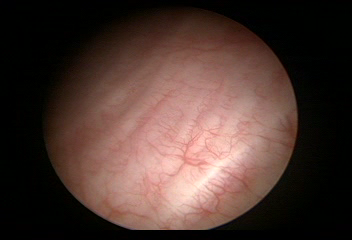
Modality: WLC
Class: Normal mucosa
Bladder cancer association: No